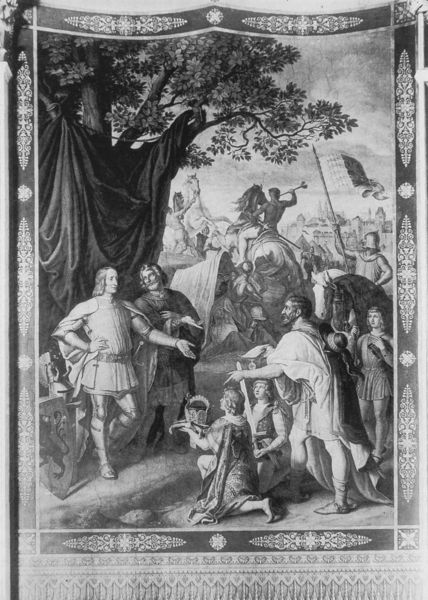
Titel: Rudolf erhält die Nachricht seiner Wahl zum deutschen König
Künstler: Julius Schnorr von Carolsfeld
Standort: München
Institution: Residenz
Schlagwörter: baum, blätter, gemälde, gruppe, hand, himmel, kampf, laub, mann, umhang, weiß, wolken, landschaft, menschen, stadt, äste, frau, geste, grau, hintergrund, männer, schwarz, szene, zeichnung, tuch, malerei, muster, ornament, teppich, gericht, jung, angebot, arm, diener, geschichte, historie, mensch, rahmen, stein, tod, instrument, vorhang, natur, zweige, boden, fransen, mantel, sessel, kaufmann, musik, borte, krone, kinder, pferd, pferde, reiter, engel, mähne, reiten, fahnen, man, fahne, flagge, fels, grafik, graphik, rand, krieg, schlacht, kaiser, könig, lanze, soldaten, thron, falte, wandteppich, dekor, ornamente, draperie, korb, knie, baumkrone, foto, barfuss, schild, panzer, hängen, buch, fuss, druck, druckgraphik, schwarzweiss, radierung, stich, illustration, schwert, knien, soldat, herrscher, geschenk, reichen, ritter, verhandlung, rüstung, buchseite, wappen, brustpanzer, knieend, kniend, mittelalter, krieger, knieen, krönung, tapisserie, ehrerbietung, historismus, baldachin, feldherr, museum, empfangen, edelmann, teppisch, posaune, kupferstich, anbetung, wandbehang, sieger, bitten, insignien, würde, einrahmung, trompete, heinrich, berater, geschenke, verhandeln, boten, buchmalerei, gaben, beinkleid, umhanf, tepisch, darbringung, knieender, wappenschild, knappen, annehmen, beschenken, darbietung, fähne, opfergabe, schenkung, untertan, kronne, schrwarz